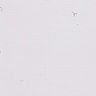
Metastatic tissue present: no